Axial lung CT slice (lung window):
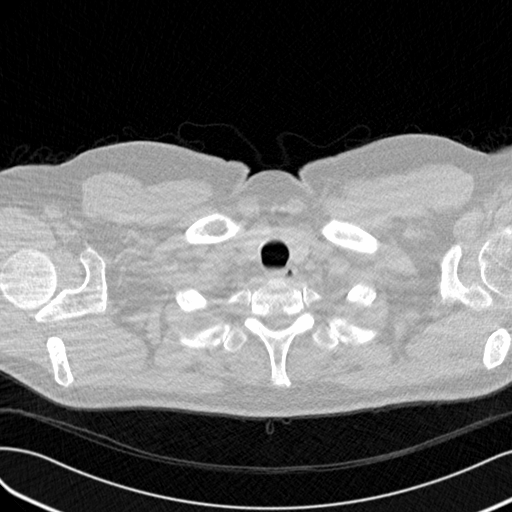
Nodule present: no